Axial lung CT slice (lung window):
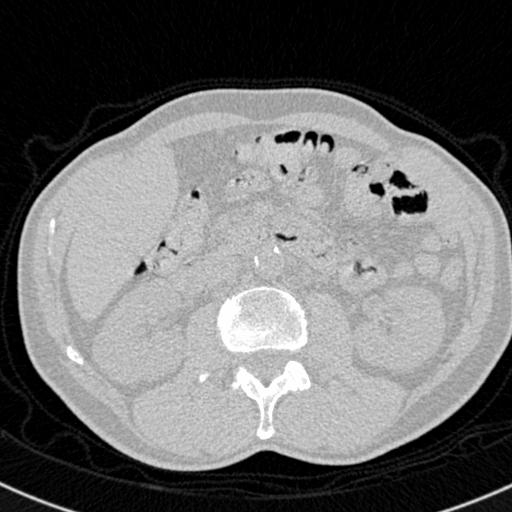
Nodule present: no